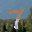
Label: 7